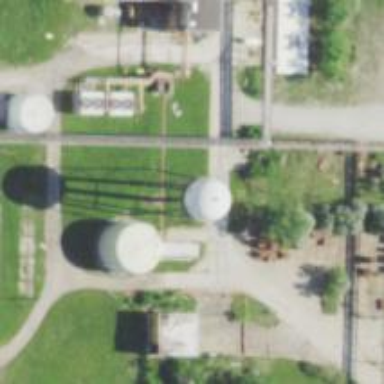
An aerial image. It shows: Water tower that is man-made.